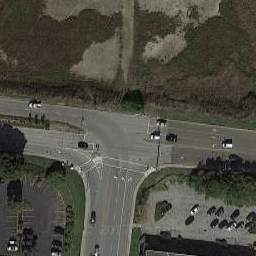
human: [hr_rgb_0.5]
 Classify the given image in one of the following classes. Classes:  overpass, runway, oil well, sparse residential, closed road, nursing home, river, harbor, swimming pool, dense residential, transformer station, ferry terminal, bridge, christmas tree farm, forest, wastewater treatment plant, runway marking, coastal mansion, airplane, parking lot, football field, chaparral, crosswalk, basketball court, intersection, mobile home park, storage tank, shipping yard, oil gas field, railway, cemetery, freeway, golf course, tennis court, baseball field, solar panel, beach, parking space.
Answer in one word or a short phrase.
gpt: intersection